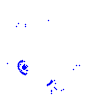
Particle: proton